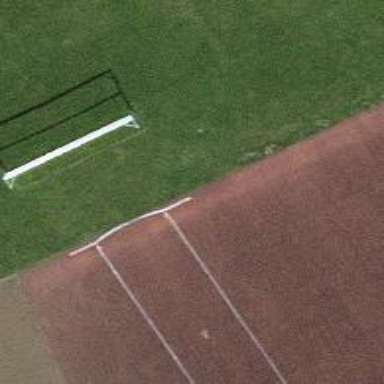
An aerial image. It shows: Athletics track located in leisure land area.